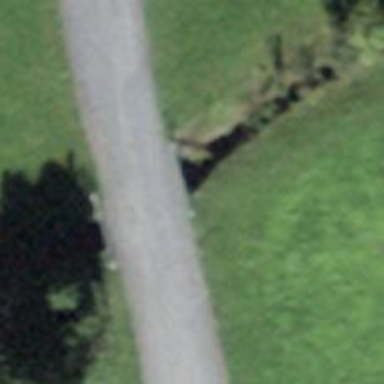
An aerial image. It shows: Culvert tunnel.